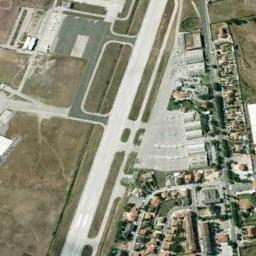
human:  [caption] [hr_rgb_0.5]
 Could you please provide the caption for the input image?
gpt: An airport with some staggered runways on the lawn and some planes parked in lines on the airport .

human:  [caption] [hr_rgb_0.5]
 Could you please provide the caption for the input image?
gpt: There is an airport built in bare land next to many buildings .

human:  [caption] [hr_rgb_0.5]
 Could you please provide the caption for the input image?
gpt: A complex airport with many runways and buildings next to the residential area .

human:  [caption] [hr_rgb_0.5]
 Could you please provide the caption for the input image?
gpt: The airport was built in the middle of lush vegetation .

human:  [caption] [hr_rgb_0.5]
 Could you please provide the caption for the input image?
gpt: There are many buildings of different sizes and shapes at the airport .